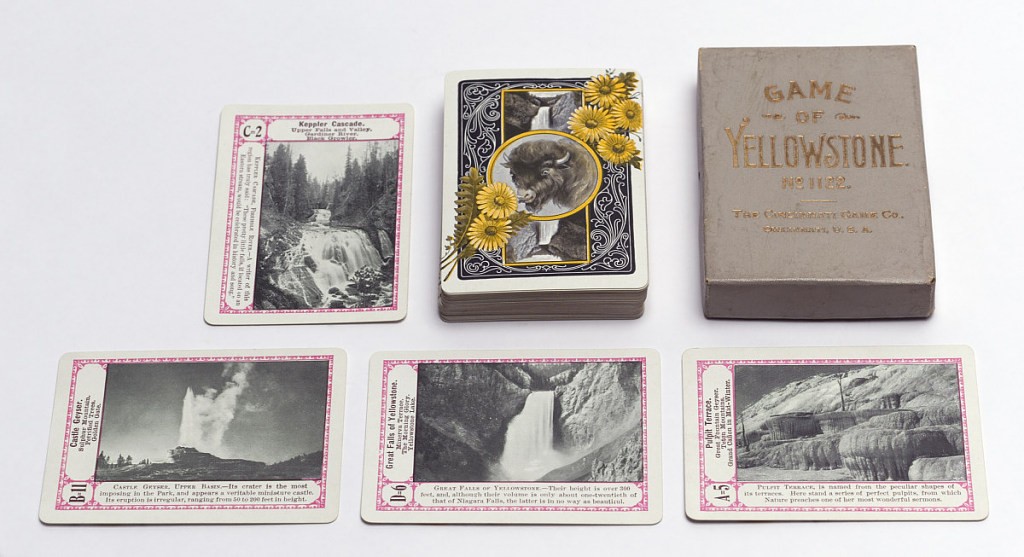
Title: Game of Yellowstone No. 1122
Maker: The Cincinnati Game Company, Cincinnati, Ohio, USA
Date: ca. 1890
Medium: Photomechanical reproductions on laminated paper, cardboard box
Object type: Playing cards
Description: Deck of 52 playing cards with half-tone photoillustrations of the scenic wonders of Yellowstone National Park. Uniform decoration on backs of buffalo and wild flowers. Gray cardboard box with gilded lettering and one card listing other games by the same company. Cards are oriented both horizontally and vertically with printed text describing each scene.